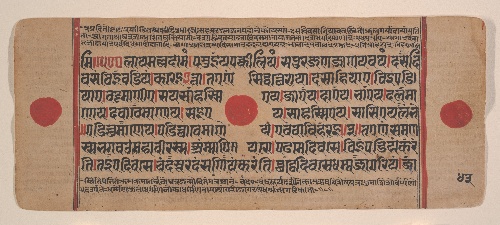
Date: 15th century
Object type: Folio
Classification: Paintings
Medium: Ink, opaque watercolor, and gold on paper
Culture: India (Gujarat)
Dimensions: 4 3/8 x 10 5/8 in. (11.1 x 27 cm)
Department: Asian Art
Credit line: Rogers Fund, 1955
Accession year: 1955
Repository: Metropolitan Museum of Art, New York, NY